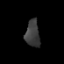
Tissue: prostate
Cell type: T cells
Senescence score: 0.2717
Nuclear area (px): 372
Mean DAPI intensity: 60.817